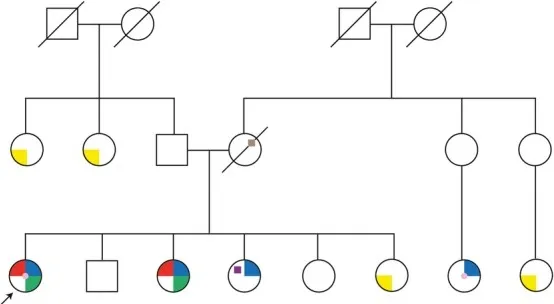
Proband pedigree. Specific autoimmune diseases are in colors. The pedigree discloses both polyautoimmunity (ie, two or more autoimmune diseases in a single patient) and familial autoimmunity (ie, diverse autoimmune diseases in a nuclear family). One patient's cousin suffers from prolactinoma and SLE.
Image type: chart (chart)